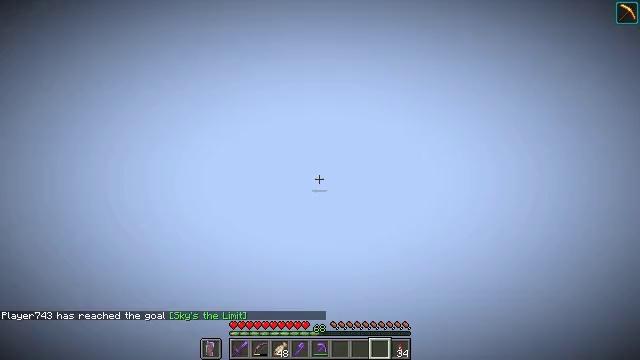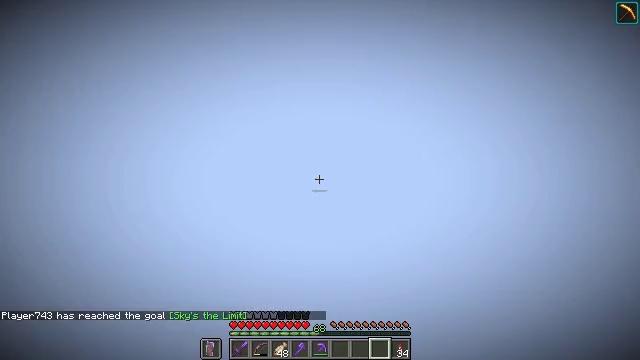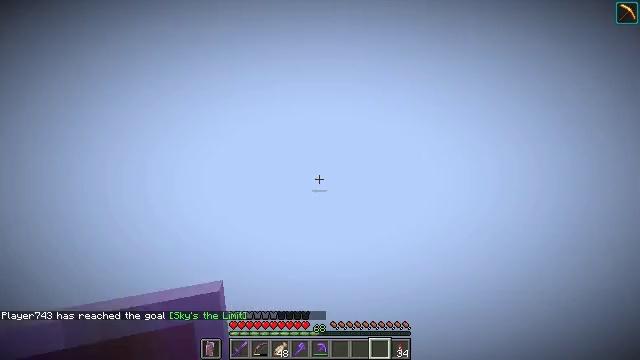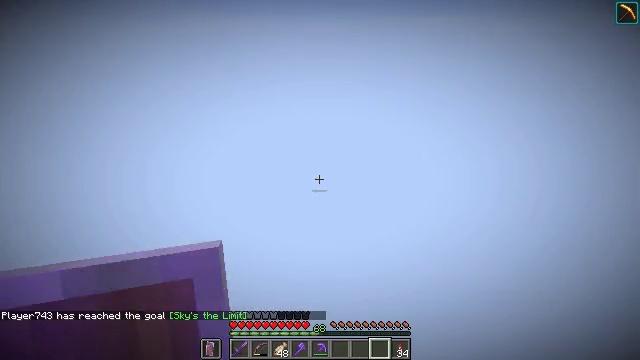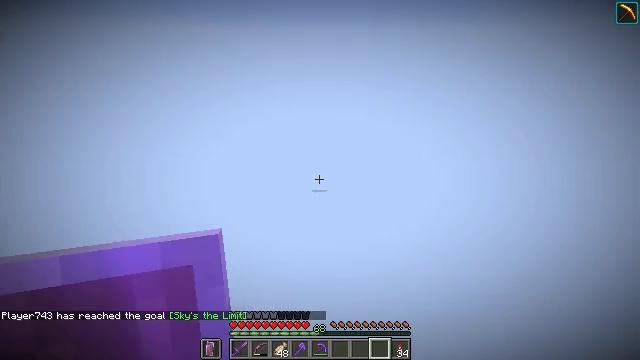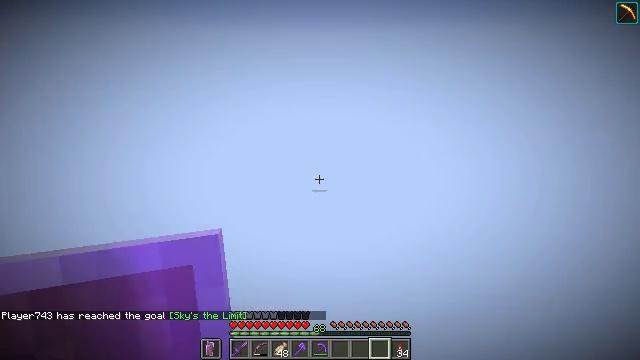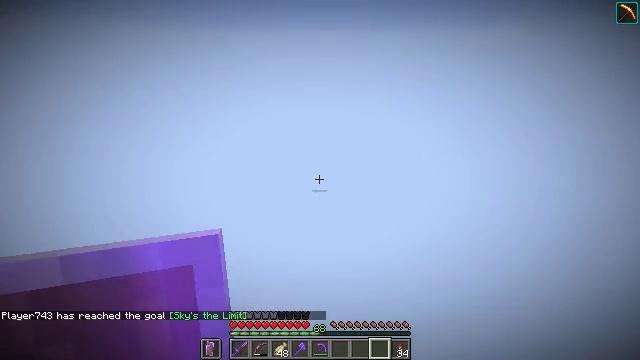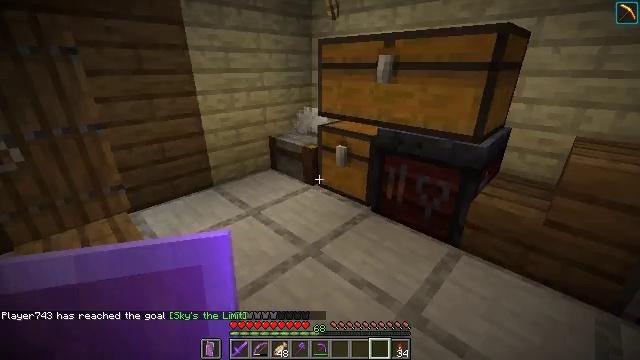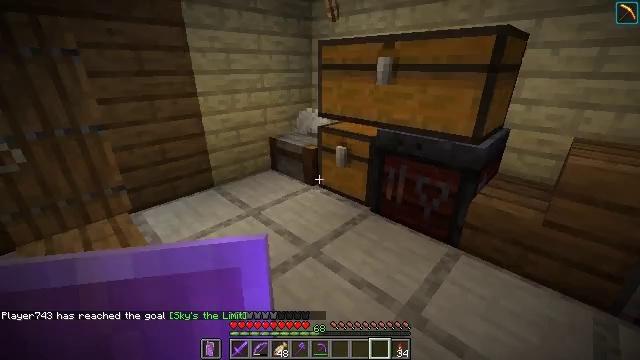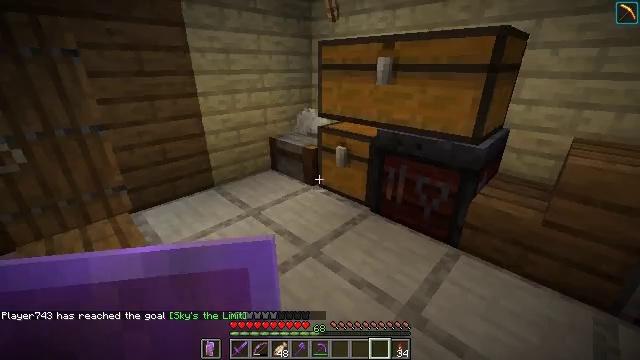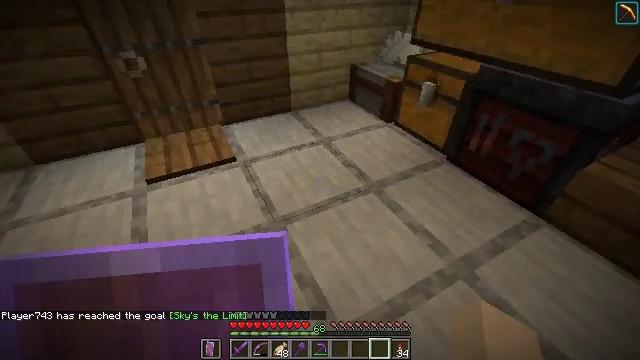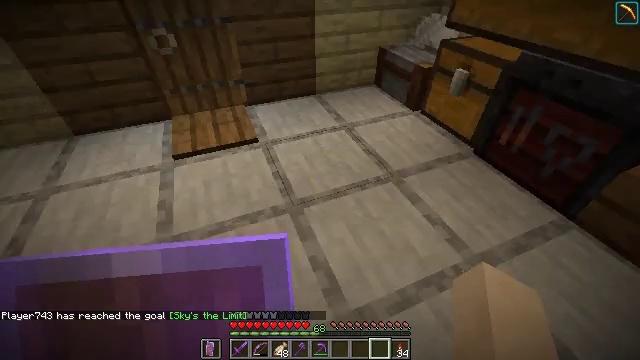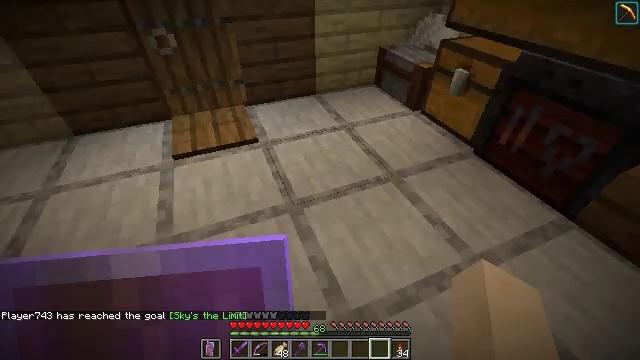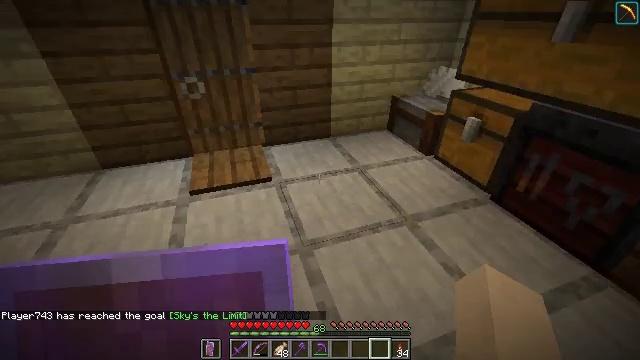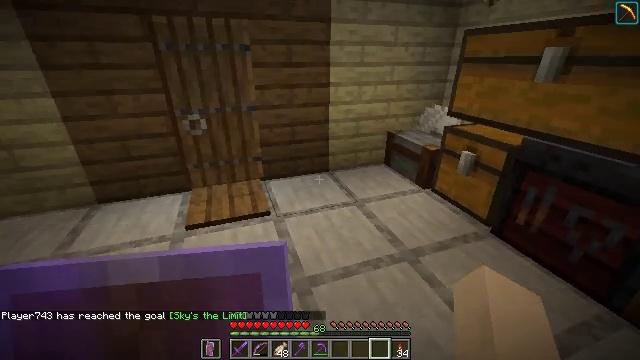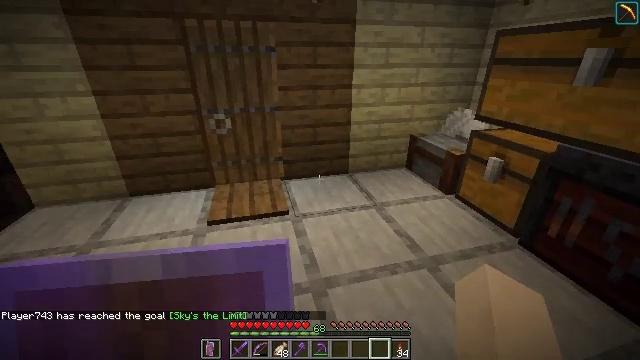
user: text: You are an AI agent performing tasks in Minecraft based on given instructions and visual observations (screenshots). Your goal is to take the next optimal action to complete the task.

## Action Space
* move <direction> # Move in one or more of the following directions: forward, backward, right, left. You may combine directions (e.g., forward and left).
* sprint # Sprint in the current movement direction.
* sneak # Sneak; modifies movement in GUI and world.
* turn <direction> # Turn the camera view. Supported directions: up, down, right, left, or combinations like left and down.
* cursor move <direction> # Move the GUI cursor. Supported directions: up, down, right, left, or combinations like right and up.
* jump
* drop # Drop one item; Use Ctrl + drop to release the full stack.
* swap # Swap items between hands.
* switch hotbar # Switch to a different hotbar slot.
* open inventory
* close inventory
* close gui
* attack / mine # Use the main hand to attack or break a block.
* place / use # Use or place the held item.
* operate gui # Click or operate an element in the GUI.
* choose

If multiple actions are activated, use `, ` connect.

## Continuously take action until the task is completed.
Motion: motion action
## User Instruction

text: Reuse the magenta shulker box by mining it.
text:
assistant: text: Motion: no_op
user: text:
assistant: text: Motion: no_op
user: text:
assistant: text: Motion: no_op
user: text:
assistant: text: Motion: no_op
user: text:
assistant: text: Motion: no_op
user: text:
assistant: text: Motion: no_op
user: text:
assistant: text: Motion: no_op
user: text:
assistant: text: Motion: no_op
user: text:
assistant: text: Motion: no_op
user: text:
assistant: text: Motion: turn left and down
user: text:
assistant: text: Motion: turn left and down
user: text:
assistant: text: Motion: no_op
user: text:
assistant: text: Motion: turn left and up
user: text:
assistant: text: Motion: turn up
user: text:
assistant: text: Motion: turn left
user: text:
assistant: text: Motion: no_op
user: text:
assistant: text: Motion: no_op
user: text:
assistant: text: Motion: no_op
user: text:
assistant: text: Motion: no_op
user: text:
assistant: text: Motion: no_op
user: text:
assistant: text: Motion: no_op
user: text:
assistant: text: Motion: no_op
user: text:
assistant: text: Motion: turn left and up
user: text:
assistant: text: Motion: turn left and up
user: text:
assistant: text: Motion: turn left and up
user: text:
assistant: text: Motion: turn left and up
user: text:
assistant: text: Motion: no_op
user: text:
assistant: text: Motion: no_op
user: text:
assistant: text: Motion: no_op
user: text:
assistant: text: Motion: no_op